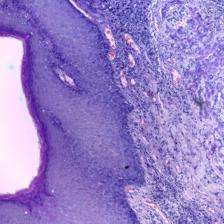
Diagnosis: Normal